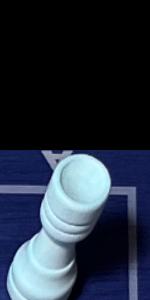
Label: Rook_White